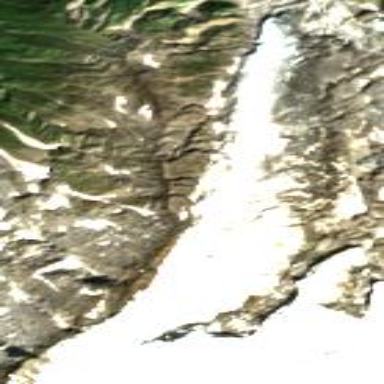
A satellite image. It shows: Icefall glacier.